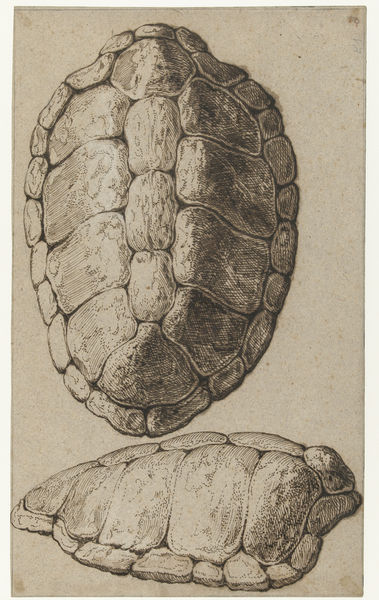
Titel: Studies van het rugschild van een schildpad (Chelonia mydas)
Künstler: Jacob de (II) Gheyn
Standort: Amsterdam
Institution: Rijksmuseum
Schlagwörter: weiß, grau, schwarz, zeichnung, tier, natur, grafik, knochen, schild, panzer, entwurf, schildkröte